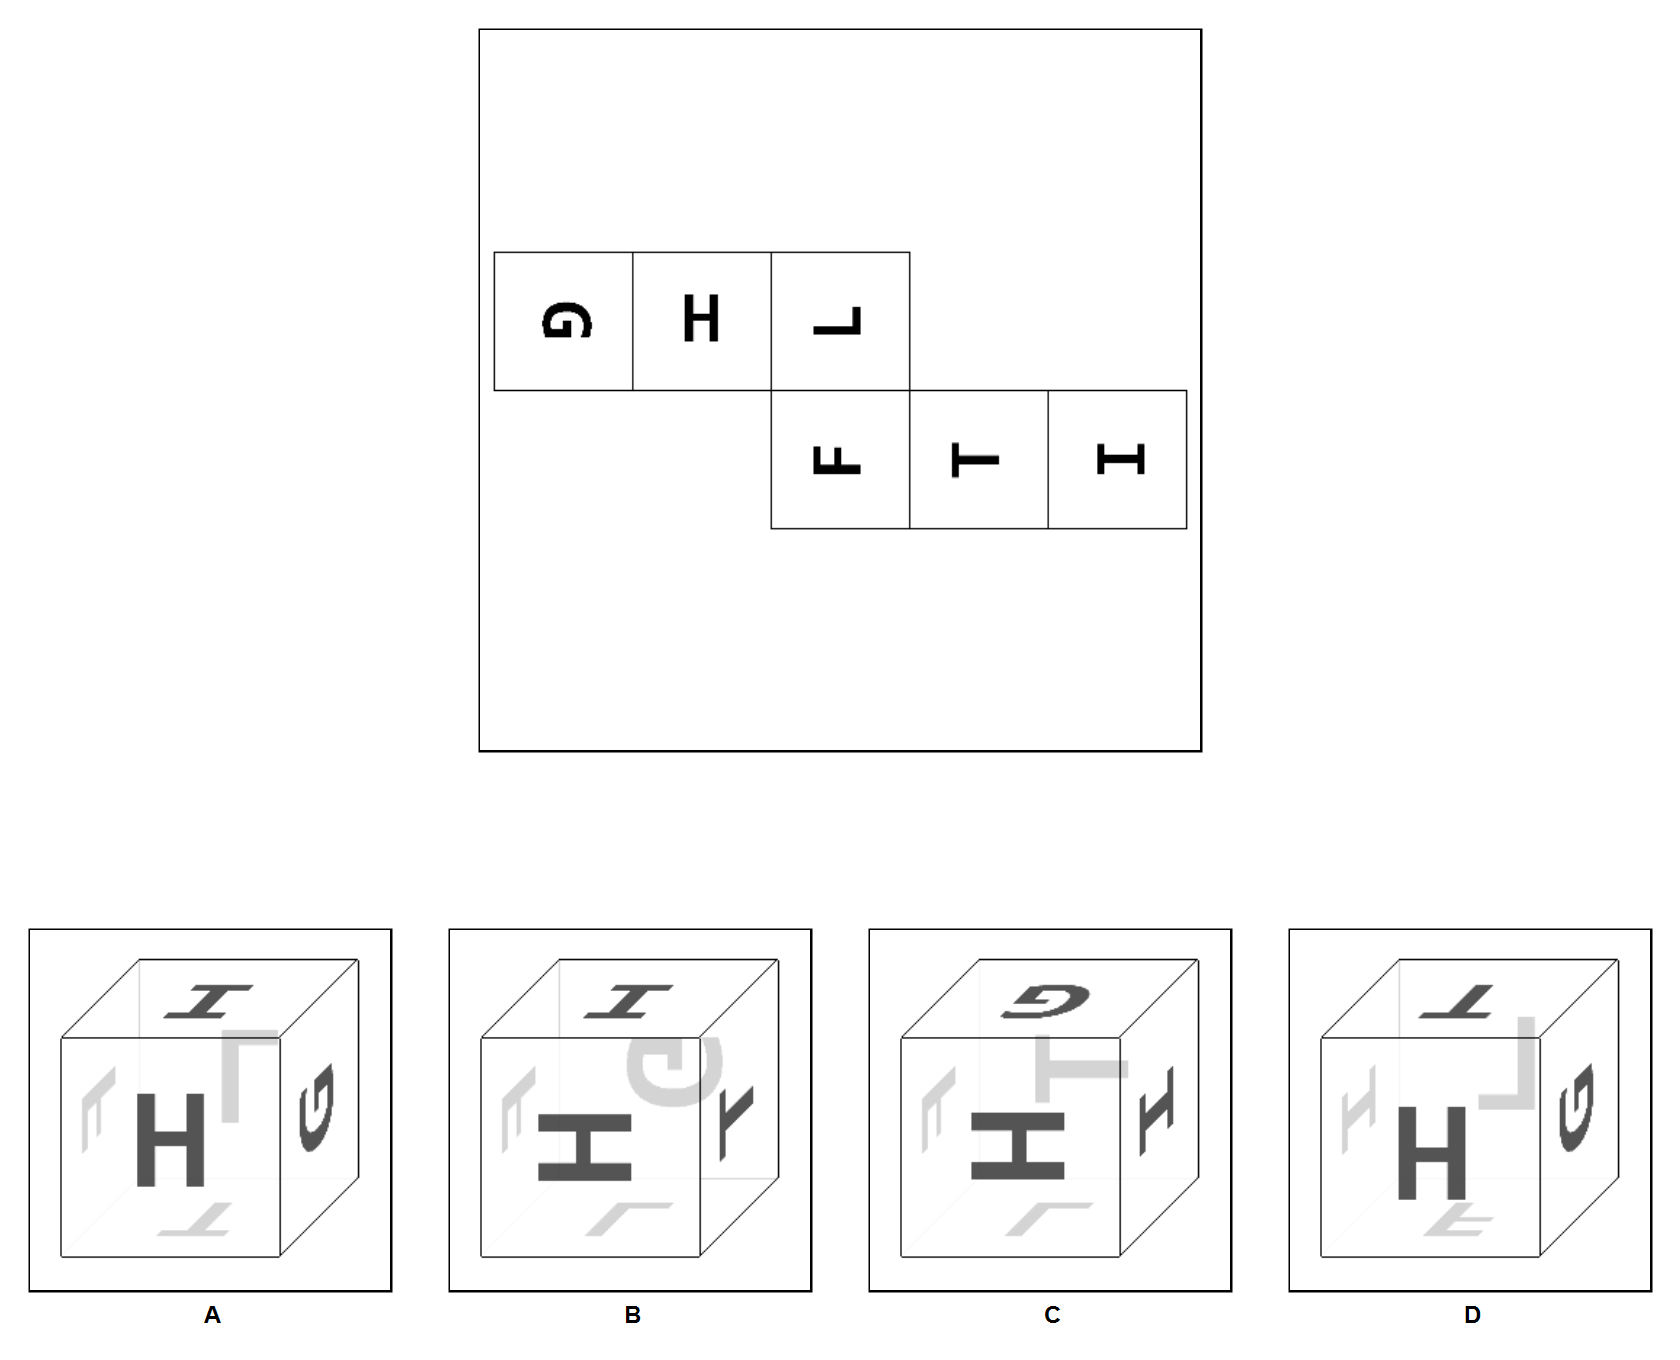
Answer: C